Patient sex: M
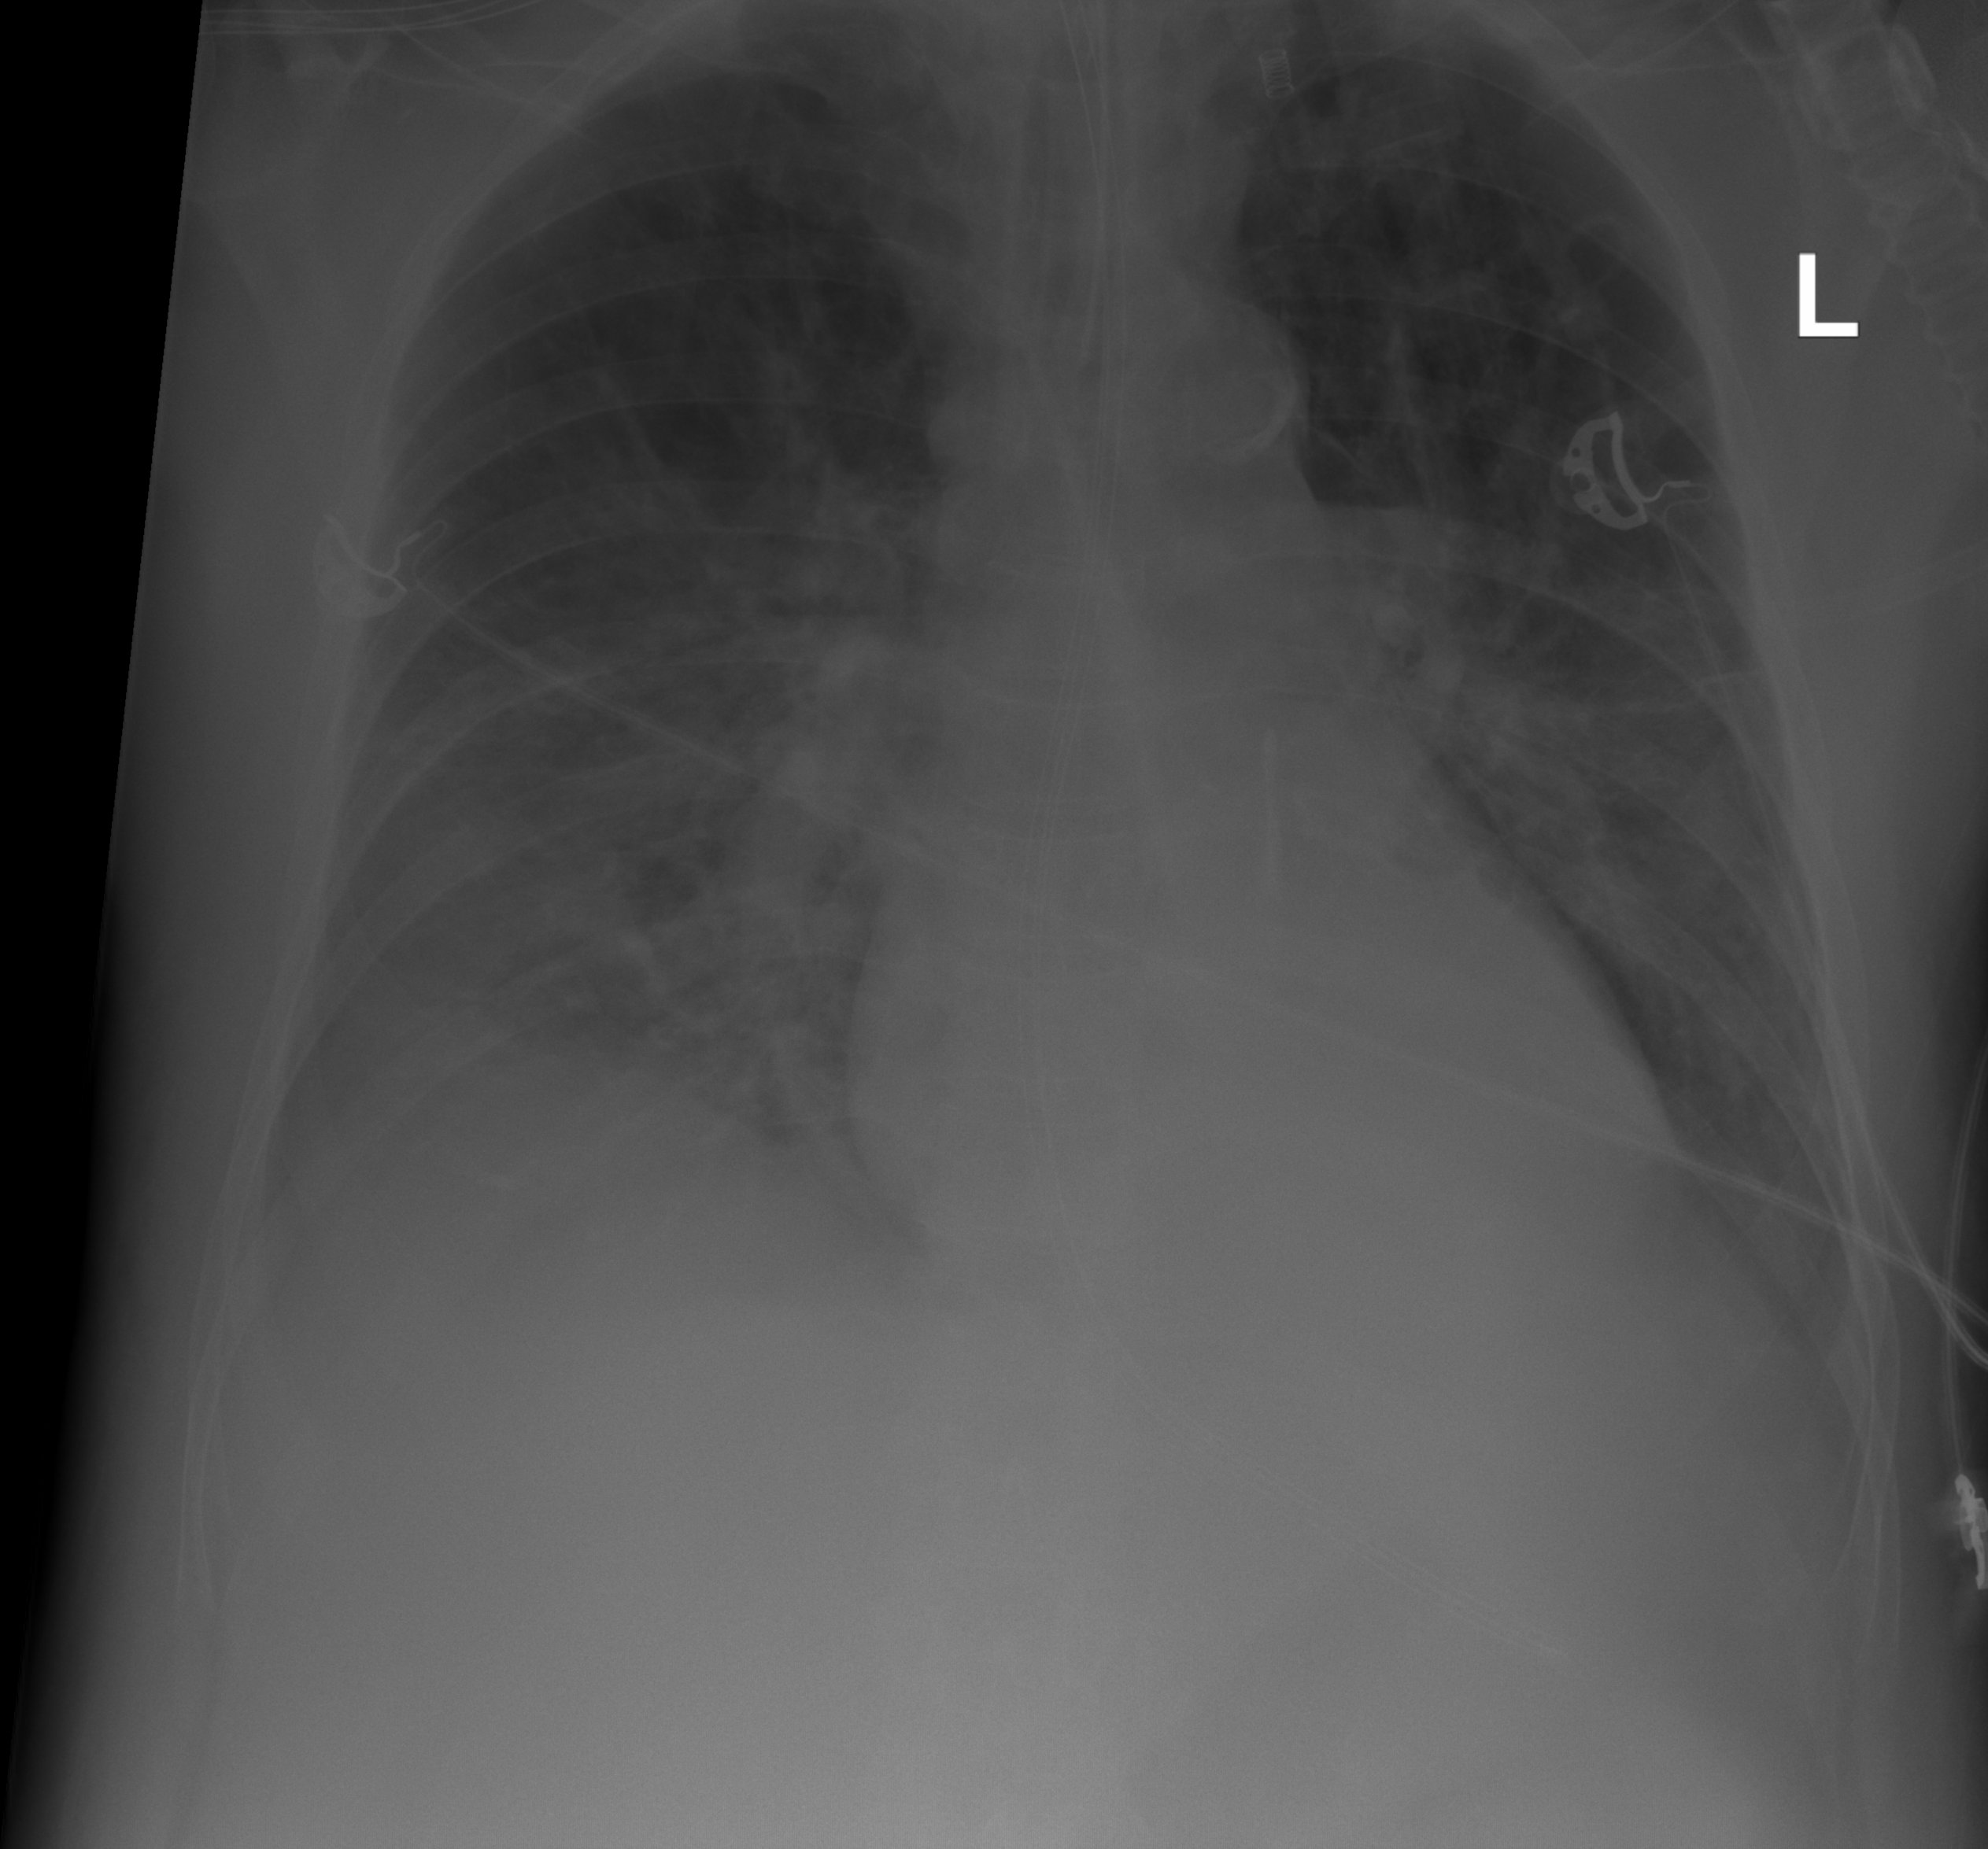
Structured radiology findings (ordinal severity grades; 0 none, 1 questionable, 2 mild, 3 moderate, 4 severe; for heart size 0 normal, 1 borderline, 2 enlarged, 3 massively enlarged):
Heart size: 0
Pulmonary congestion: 2
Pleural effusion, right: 3
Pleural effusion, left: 2
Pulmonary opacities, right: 3
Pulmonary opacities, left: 0
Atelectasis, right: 2
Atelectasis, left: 2